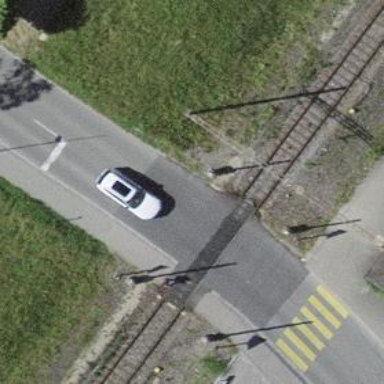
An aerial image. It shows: Level crossing at the railway with full barrier.